Aerial crown-view tile of a tropical tree (Barro Colorado Island, Panama), acquired 20250317:
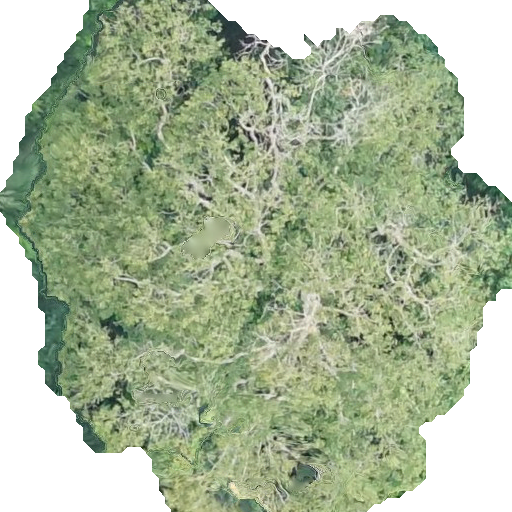
Species: Astronium graveolens
GBIF accepted scientific name: Astronium graveolens
Crown area: 305.716 m²